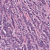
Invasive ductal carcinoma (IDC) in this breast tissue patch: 1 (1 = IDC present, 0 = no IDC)